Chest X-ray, PA view. Patient: 59 years old, sex M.
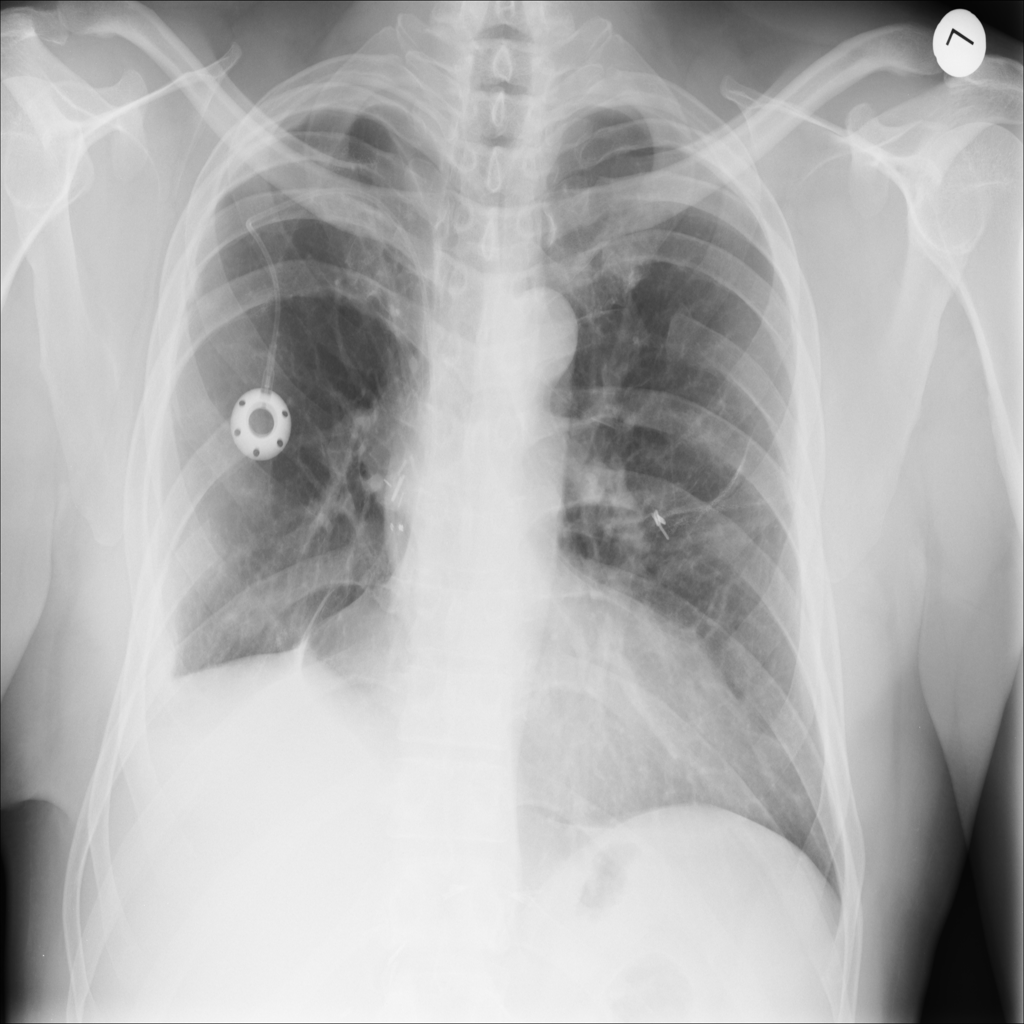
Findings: Effusion, Pleural_Thickening